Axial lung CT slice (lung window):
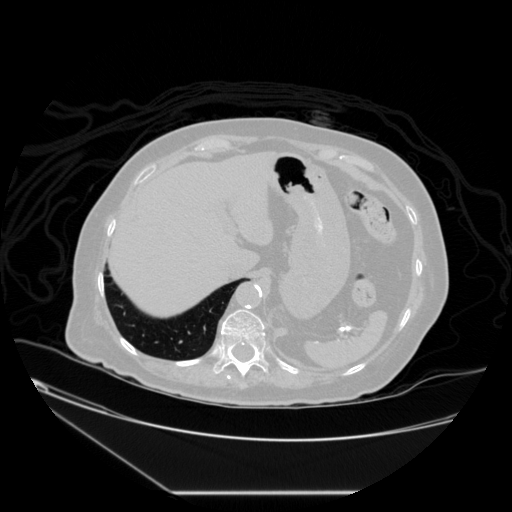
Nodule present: no